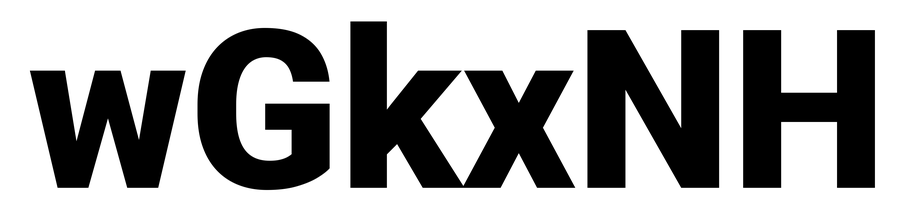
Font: Roboto_Black